Question: I cloned one of the open source git repositories and was trying to import it as maven project in eclipse. After I imported everything as a maven project, whole package is getting messed up. See the below error:

How can I fix this issue so that I can build it on my local box? I cloned the same git repository locally on my desktop.
I am using eclipse version:
'''
Eclipse IDE for Java Developers
Version: Luna Service Release 1a (4.4.1)
Build id: 20150109-0600
'''
Steps I have tried already:
- 'maven->update project'- - 'mvn clean install'
Can anyone help me with this? If needed, you can also clone it and try importing it to see whether it works for you or not.
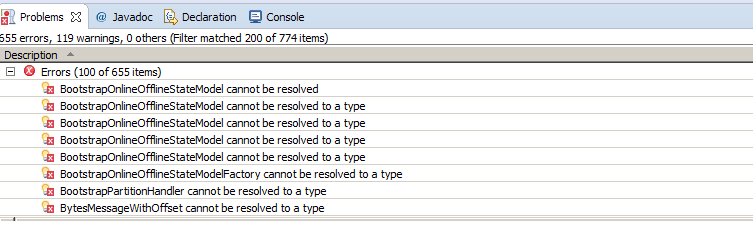
Answer: The root of your problem is that the build section of the pom.xml for that project specifies:
'''
<sourceDirectory>./src</sourceDirectory>
'''
Eclipse uses the sourceDirectory tag to tell it where the root of the main sources are. If you change that to './src/main/java', then right-click on the project > Maven > Update Project... and click Ok (I had to do this twice) it will fix the Eclipse classpath so Eclipse can build the project. You can then revert the pom back to the head revision and so long as you don't run Update Project again it should continue to build.
I'm unclear on why that project specifies a non-standard source directory but uses the standard Maven layout, but this should at least get you into a working state within Eclipse.